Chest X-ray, AP view. Patient: 42 years old, sex F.
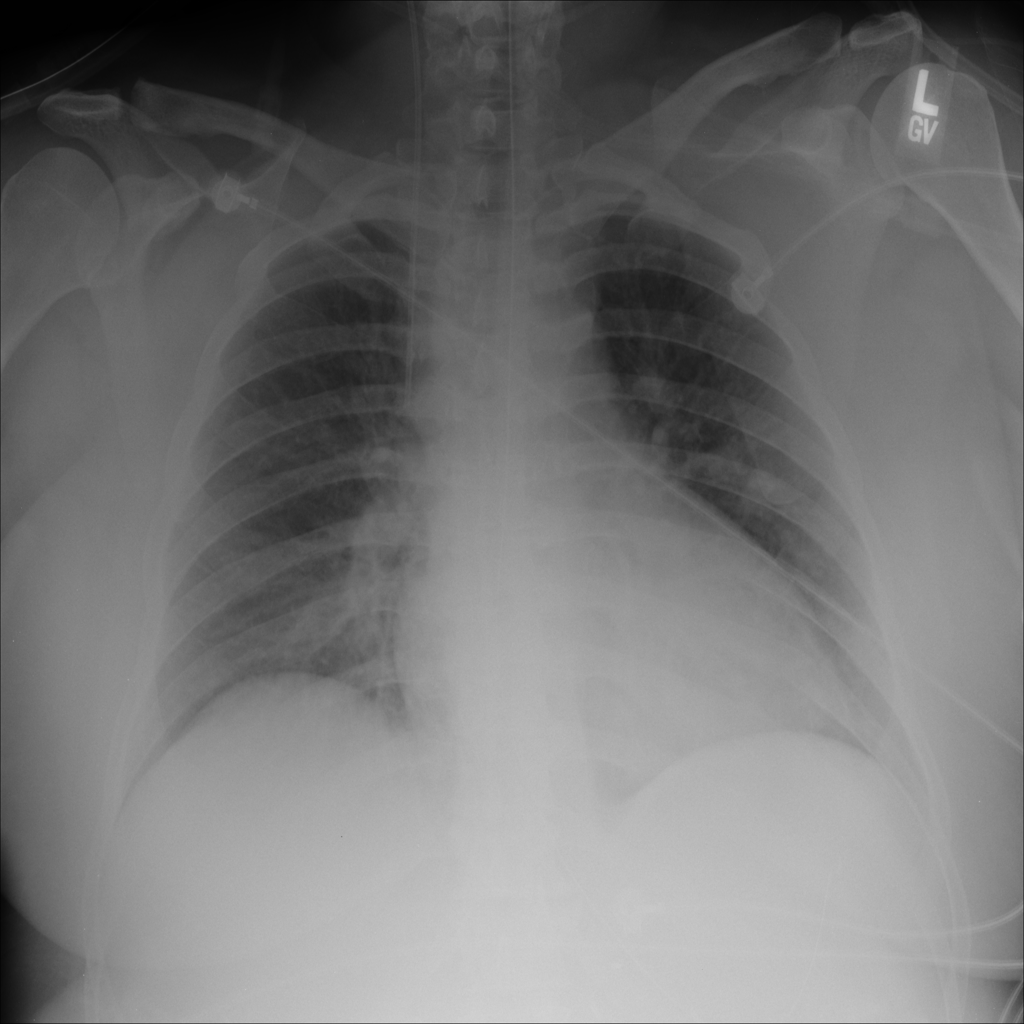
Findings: No Finding